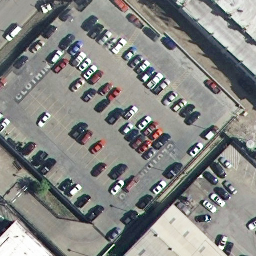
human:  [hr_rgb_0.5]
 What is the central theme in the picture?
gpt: parking lot